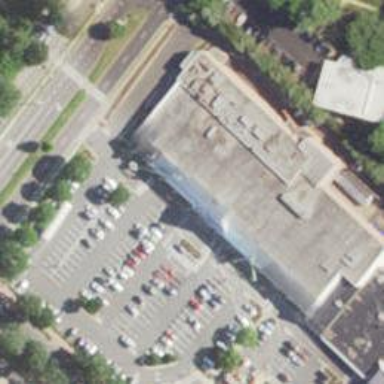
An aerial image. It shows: Supermarket.